Question: I make longpolling query to, say, 'http://polling.site.com/polling'. At the same time I need to make several other queries to server, say 'http://site.com/polling/?d=cr'. But they are quenued and are fineshed only when longpolling connection finishes. Picture related

I use nginx/apache2, php5.
How can I make several queries during longpolling?
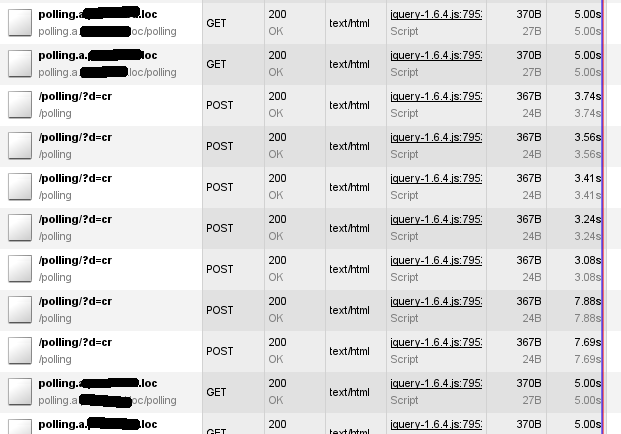
Answer: The reason was in the inability to use php session in two connections. So I used 'session_write_close' in longpolling loop and at this time second query completes.